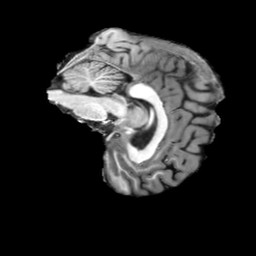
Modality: T1w
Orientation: sagittal
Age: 45
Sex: female
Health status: ill